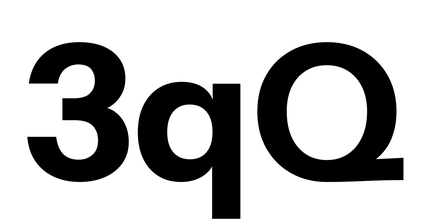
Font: InstrumentSans_Bold